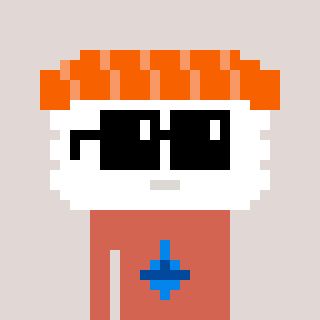
a pixel art character with square black sunglasses, a nigiri-shaped head and a peachy-colored body on a warm background